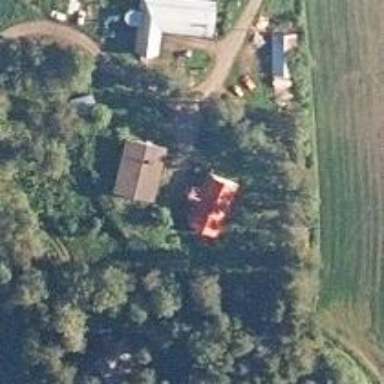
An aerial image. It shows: Farmyard area.